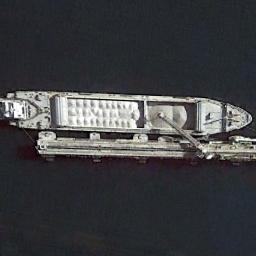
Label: ship